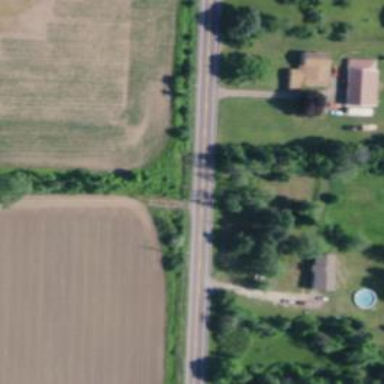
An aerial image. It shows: Tertiary road.